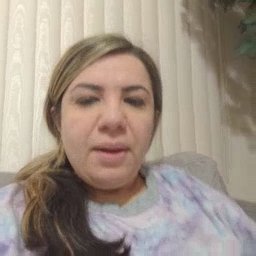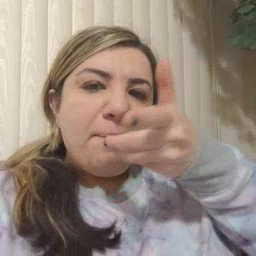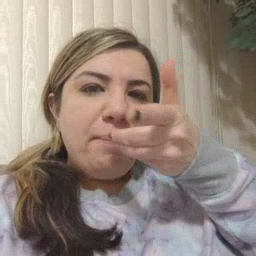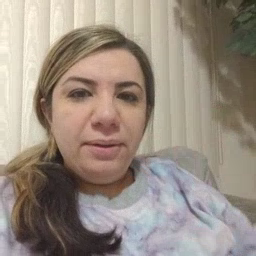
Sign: pizza